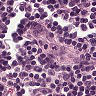
Metastatic tissue present: no